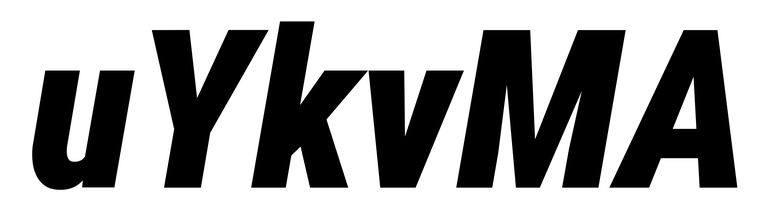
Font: Roboto-Italic_Condensed_Black_Italic